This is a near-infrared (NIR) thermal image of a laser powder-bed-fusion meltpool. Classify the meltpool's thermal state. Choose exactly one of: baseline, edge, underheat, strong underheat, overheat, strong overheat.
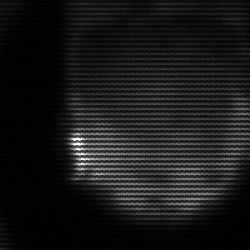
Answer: edge